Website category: restaurant
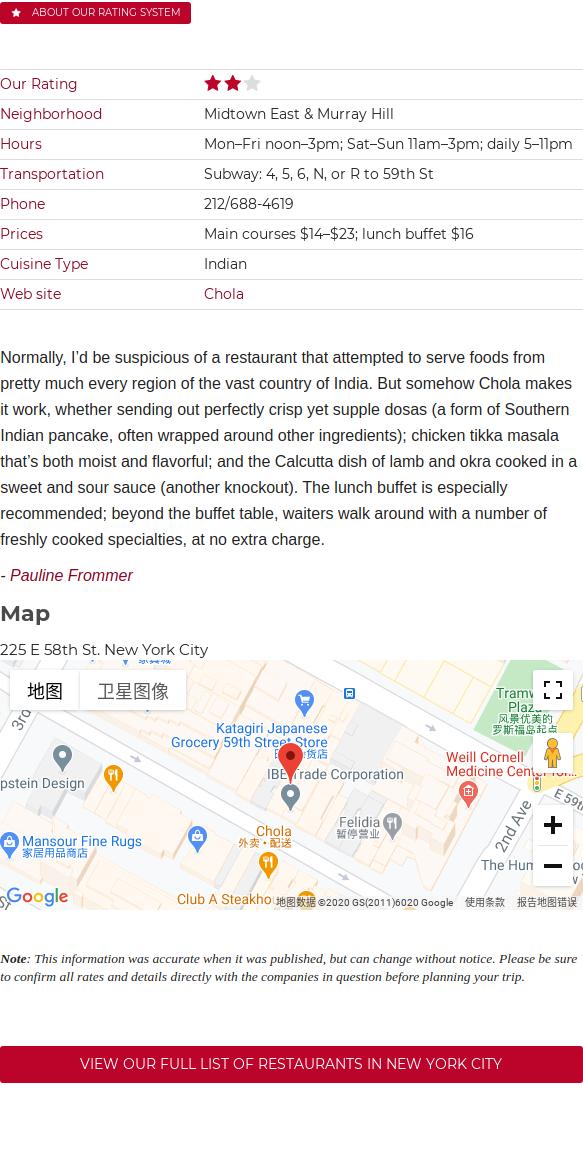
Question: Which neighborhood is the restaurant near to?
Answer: Midtown East & Murray Hill

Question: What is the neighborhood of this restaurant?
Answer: Midtown East & Murray Hill

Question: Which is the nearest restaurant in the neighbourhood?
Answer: Midtown East & Murray Hill

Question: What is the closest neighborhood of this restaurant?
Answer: Midtown East & Murray Hill

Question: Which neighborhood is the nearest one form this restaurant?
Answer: Midtown East & Murray Hill

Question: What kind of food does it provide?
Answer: Indian

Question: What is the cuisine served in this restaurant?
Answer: Indian

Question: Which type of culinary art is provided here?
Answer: Indian

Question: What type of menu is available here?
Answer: Indian

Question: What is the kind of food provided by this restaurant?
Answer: Indian

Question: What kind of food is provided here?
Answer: Indian

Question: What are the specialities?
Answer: Indian

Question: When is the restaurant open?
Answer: MonFri noon3pm; SatSun 11am3pm; daily 511pm

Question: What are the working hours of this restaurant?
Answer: MonFri noon3pm; SatSun 11am3pm; daily 511pm

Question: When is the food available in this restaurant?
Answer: MonFri noon3pm; SatSun 11am3pm; daily 511pm

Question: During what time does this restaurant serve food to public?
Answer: MonFri noon3pm; SatSun 11am3pm; daily 511pm

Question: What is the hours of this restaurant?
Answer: MonFri noon3pm; SatSun 11am3pm; daily 511pm

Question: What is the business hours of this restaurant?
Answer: MonFri noon3pm; SatSun 11am3pm; daily 511pm

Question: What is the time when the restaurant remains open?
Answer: MonFri noon3pm; SatSun 11am3pm; daily 511pm

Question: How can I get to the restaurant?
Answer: Subway: 4, 5, 6, N, or R to 59th St

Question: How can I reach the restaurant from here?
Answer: Subway: 4, 5, 6, N, or R to 59th St

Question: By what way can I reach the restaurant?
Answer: Subway: 4, 5, 6, N, or R to 59th St

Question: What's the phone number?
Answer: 212/688-4619

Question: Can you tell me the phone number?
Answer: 212/688-4619

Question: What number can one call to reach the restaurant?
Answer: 212/688-4619

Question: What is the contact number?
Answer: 212/688-4619

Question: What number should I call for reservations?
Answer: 212/688-4619

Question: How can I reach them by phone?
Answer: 212/688-4619

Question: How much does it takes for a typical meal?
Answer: Main courses $14$23; lunch buffet $16

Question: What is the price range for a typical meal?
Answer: Main courses $14$23; lunch buffet $16

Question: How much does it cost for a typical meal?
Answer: Main courses $14$23; lunch buffet $16

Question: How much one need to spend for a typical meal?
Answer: Main courses $14$23; lunch buffet $16

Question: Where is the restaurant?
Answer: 225 E 58th St. New York City

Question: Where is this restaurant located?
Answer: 225 E 58th St. New York City

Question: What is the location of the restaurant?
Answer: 225 E 58th St. New York City

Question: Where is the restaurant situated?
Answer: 225 E 58th St. New York City

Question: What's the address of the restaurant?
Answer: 225 E 58th St. New York City

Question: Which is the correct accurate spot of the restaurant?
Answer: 225 E 58th St. New York City

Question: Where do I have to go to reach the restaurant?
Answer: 225 E 58th St. New York City